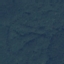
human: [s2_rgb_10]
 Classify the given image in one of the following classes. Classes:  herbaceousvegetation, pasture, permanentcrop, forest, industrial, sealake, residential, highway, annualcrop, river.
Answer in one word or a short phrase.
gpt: Forest